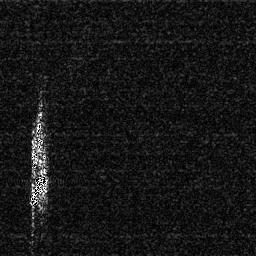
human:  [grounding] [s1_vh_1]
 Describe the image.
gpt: In the satellite image, there is  <ref>1 medium ship </ref> <box>[[9, 66, 18, 81, 0]]</box> located at bottom left.